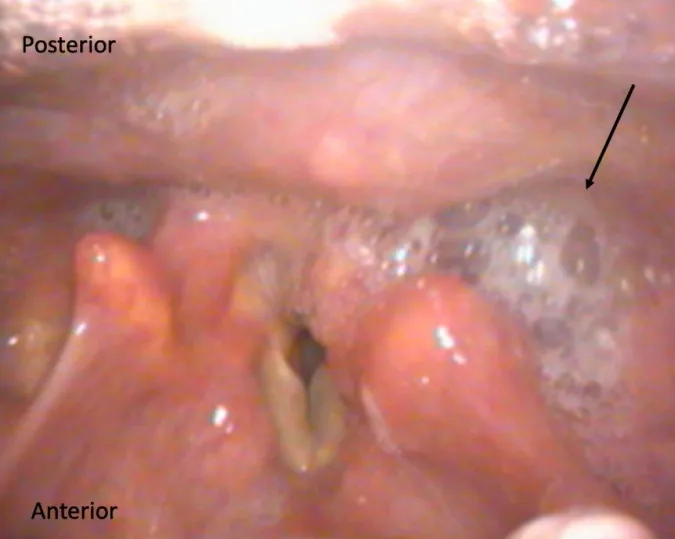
An example of pooling of saliva in the hypopharynx, worse on the left side as noticed on flexible laryngoscopy suggestive of some obstructive pathology in the hypopharynx. Such patients should be considered for examination under anaesthetic.
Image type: endoscopy (airway_endoscopy)